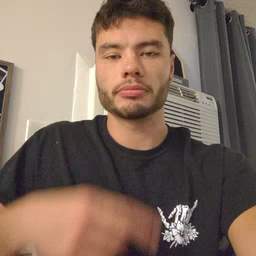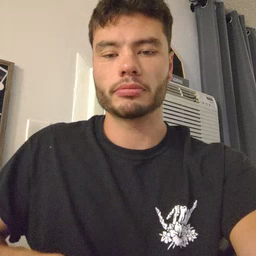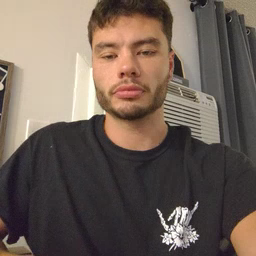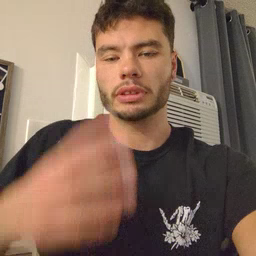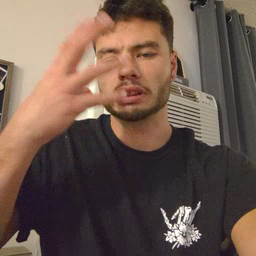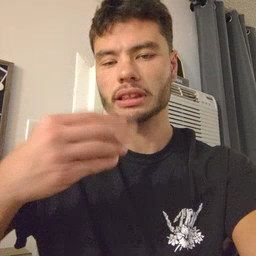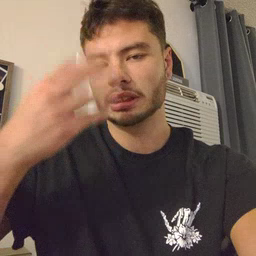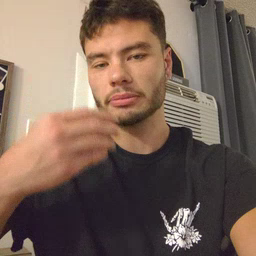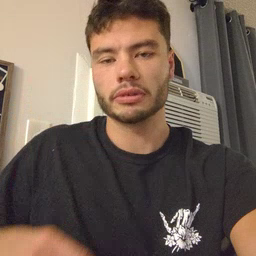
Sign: sleepy